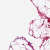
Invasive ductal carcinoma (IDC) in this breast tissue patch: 0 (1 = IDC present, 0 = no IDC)